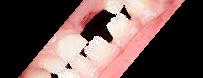
Condition: hypodontia